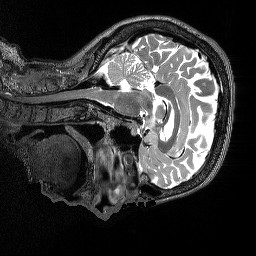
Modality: T2w
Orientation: sagittal
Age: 62
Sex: female
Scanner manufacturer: siemens
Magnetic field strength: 3 T
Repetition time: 3.2 s
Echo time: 0.564 s